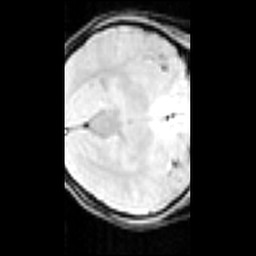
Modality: inplaneT1
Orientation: axial
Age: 18
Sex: female